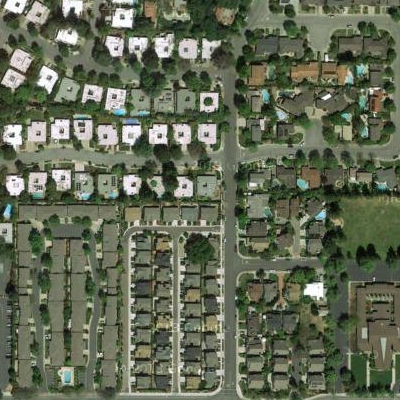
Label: Resident